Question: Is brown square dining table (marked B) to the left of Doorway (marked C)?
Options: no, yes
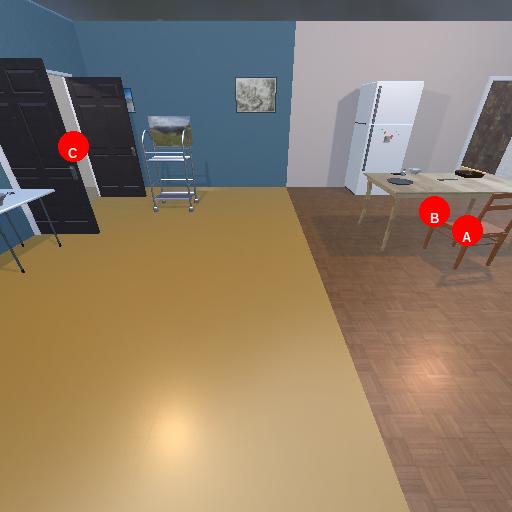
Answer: no